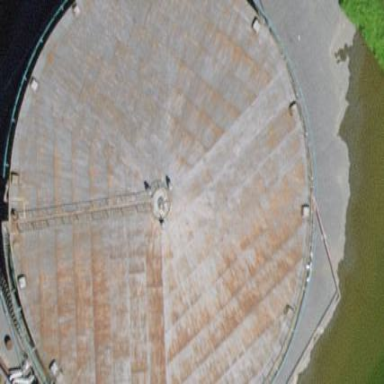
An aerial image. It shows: Storage tank created as man-made structure.